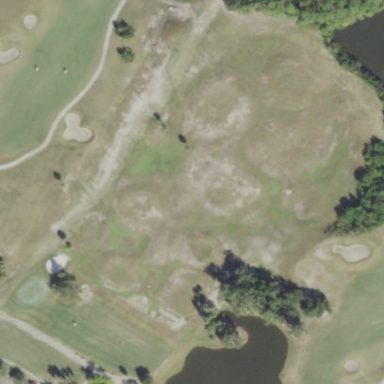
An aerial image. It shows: Driving range for golf practice.